Question: what are these boxes called? (the red error alert one in the image below?
I thought they would be called a pop up box but when i went to <URL> and learnt how to to code these there is a slight difference. The difference is that the one on the website requires you to close it or accept it's error before continuing. Whereas the one they use in stack overflow and other websites alerts the user but allows you to carry on typing or performing an action rather than having to close it and then continuing.
so can anyone tell me what they are properly referred to as because when i google JavaScript pop up boxes I only get returned stuff like the link above.
AND can someone link me to a page where I can learn how to do it or start me off with some basic syntax

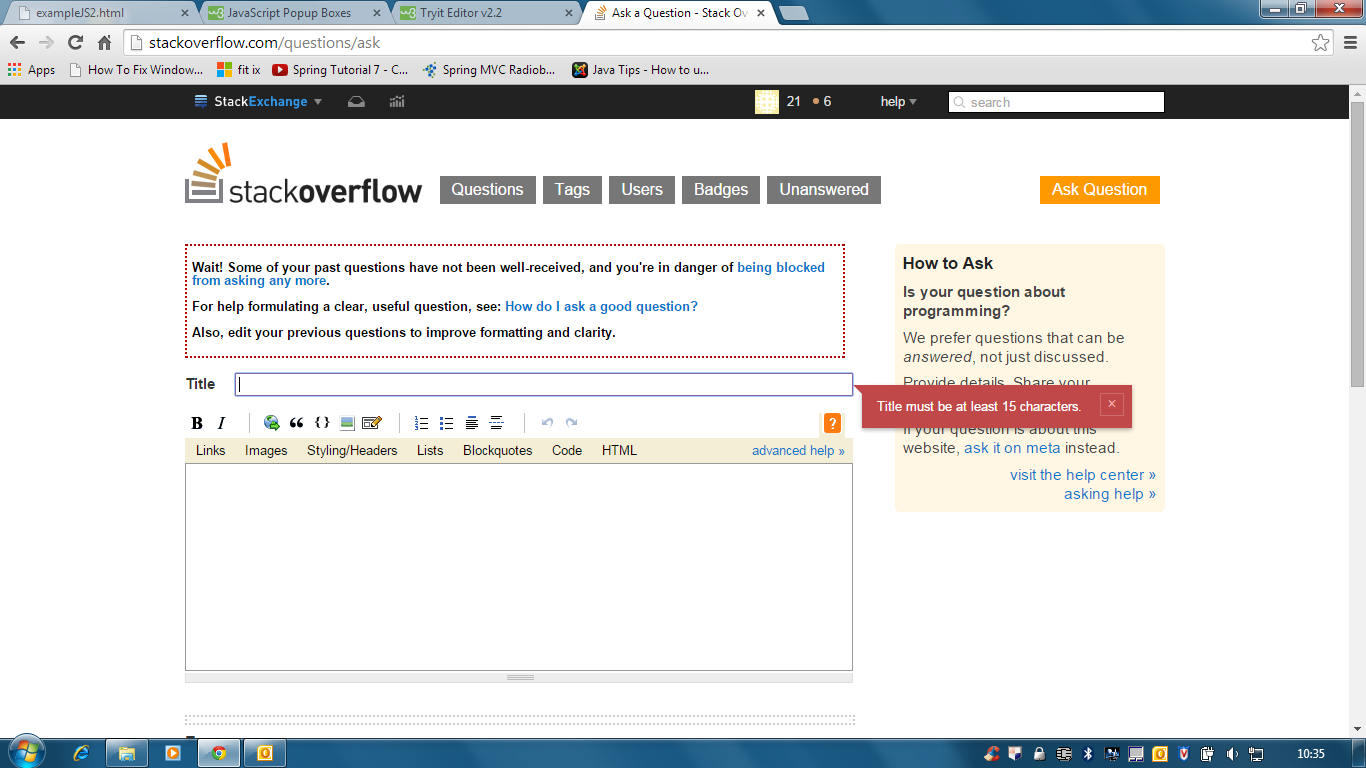
Answer: They have a bunch of names:
- - - - - 'alert'
Basically, they're just DOM elements with positioning information and a higher z-index than the elements underneath them. Here's an example:
'''
document.querySelector("button").addEventListener("click", function() {
document.querySelector("div").style.display = "block";
}, false);
document.querySelector("div").addEventListener("click", function() {
this.style.display = "none";
}, false);
'''
'''
.popup {
position: absolute;
left: 30px;
top: 30px;
background-color: #ee0;
border: 1px solid #aa0;
padding: 2px;
}
'''
'''
<button type="button">Click me</button>
<div style="display: none" class="popup">I'm the popup</div>
'''
Any of a very, very large number of libraries provide utilities for doing them. Two fairly popular ones are <URL>, but there are of others.
Here's a Bootstrap example:
'''
$('[data-toggle="popover"]').popover()
'''
'''
<link href="http://maxcdn.bootstrapcdn.com/bootstrap/3.3.0/css/bootstrap.min.css" rel="stylesheet"/>
<script src="https://ajax.googleapis.com/ajax/libs/jquery/1.11.1/jquery.min.js"></script>
<script src="http://maxcdn.bootstrapcdn.com/bootstrap/3.3.0/js/bootstrap.min.js"></script>
<button type="button" class="btn btn-lg btn-danger" data-toggle="popover" title="Popover title" data-content="And here's some amazing content. It's very engaging. Right?">Click to toggle popover</button>
'''
And a jQuery UI one:
'''
$(document).tooltip();
'''
'''
<link href="//code.jquery.com/ui/1.11.2/themes/smoothness/jquery-ui.min.css" rel="stylesheet"/>
<script src="https://ajax.googleapis.com/ajax/libs/jquery/1.11.1/jquery.min.js"></script>
<script src="//code.jquery.com/ui/1.11.2/jquery-ui.min.js"></script>
<p>Hover the field for the tooltip:</p>
<label for="age">Your age:</label><input id="age" title="We ask for your age only for statistical purposes.">
'''